Interaction volume radius: 10 \u00c5
Interaction volume height: 25 \u00c5
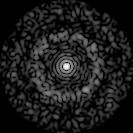
Disorder parameter: 0.844